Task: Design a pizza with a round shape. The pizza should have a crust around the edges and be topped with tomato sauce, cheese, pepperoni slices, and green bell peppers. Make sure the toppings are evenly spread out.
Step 148:
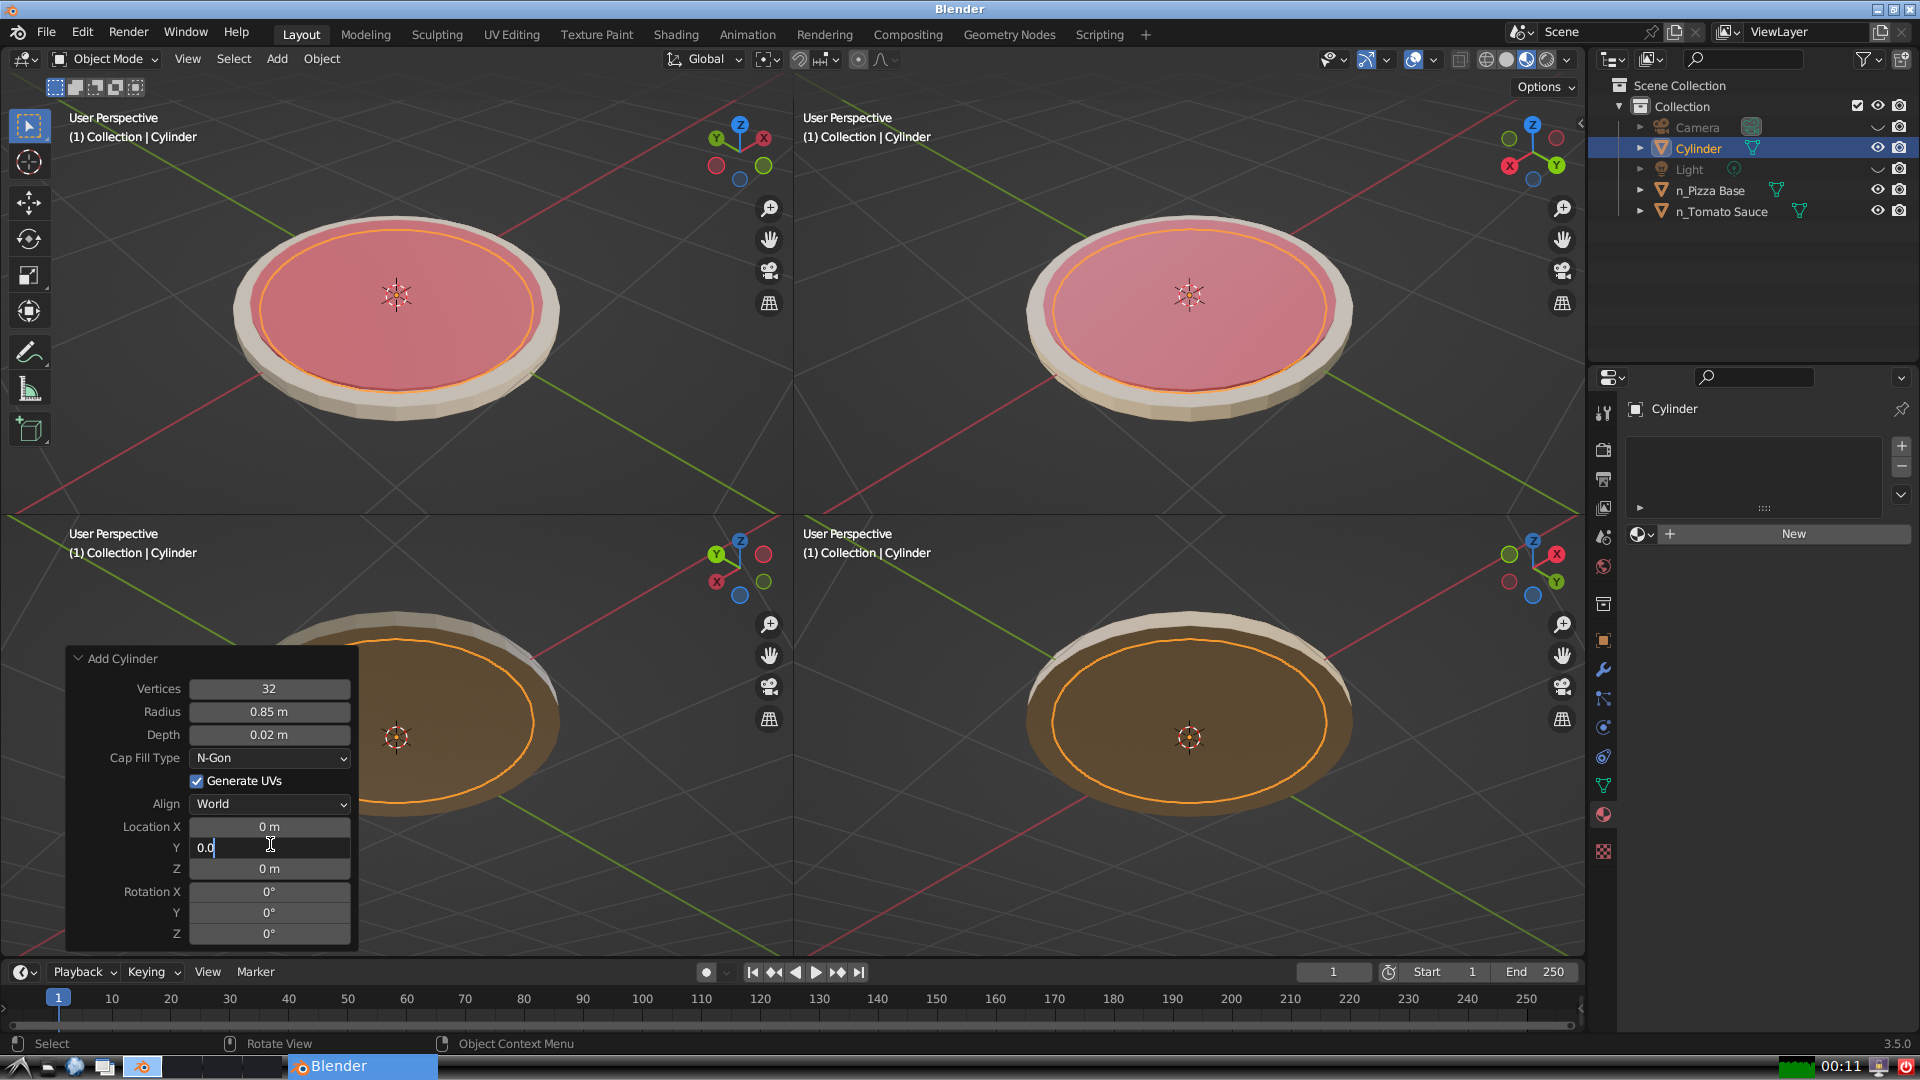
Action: {"key_press": ['Return']}